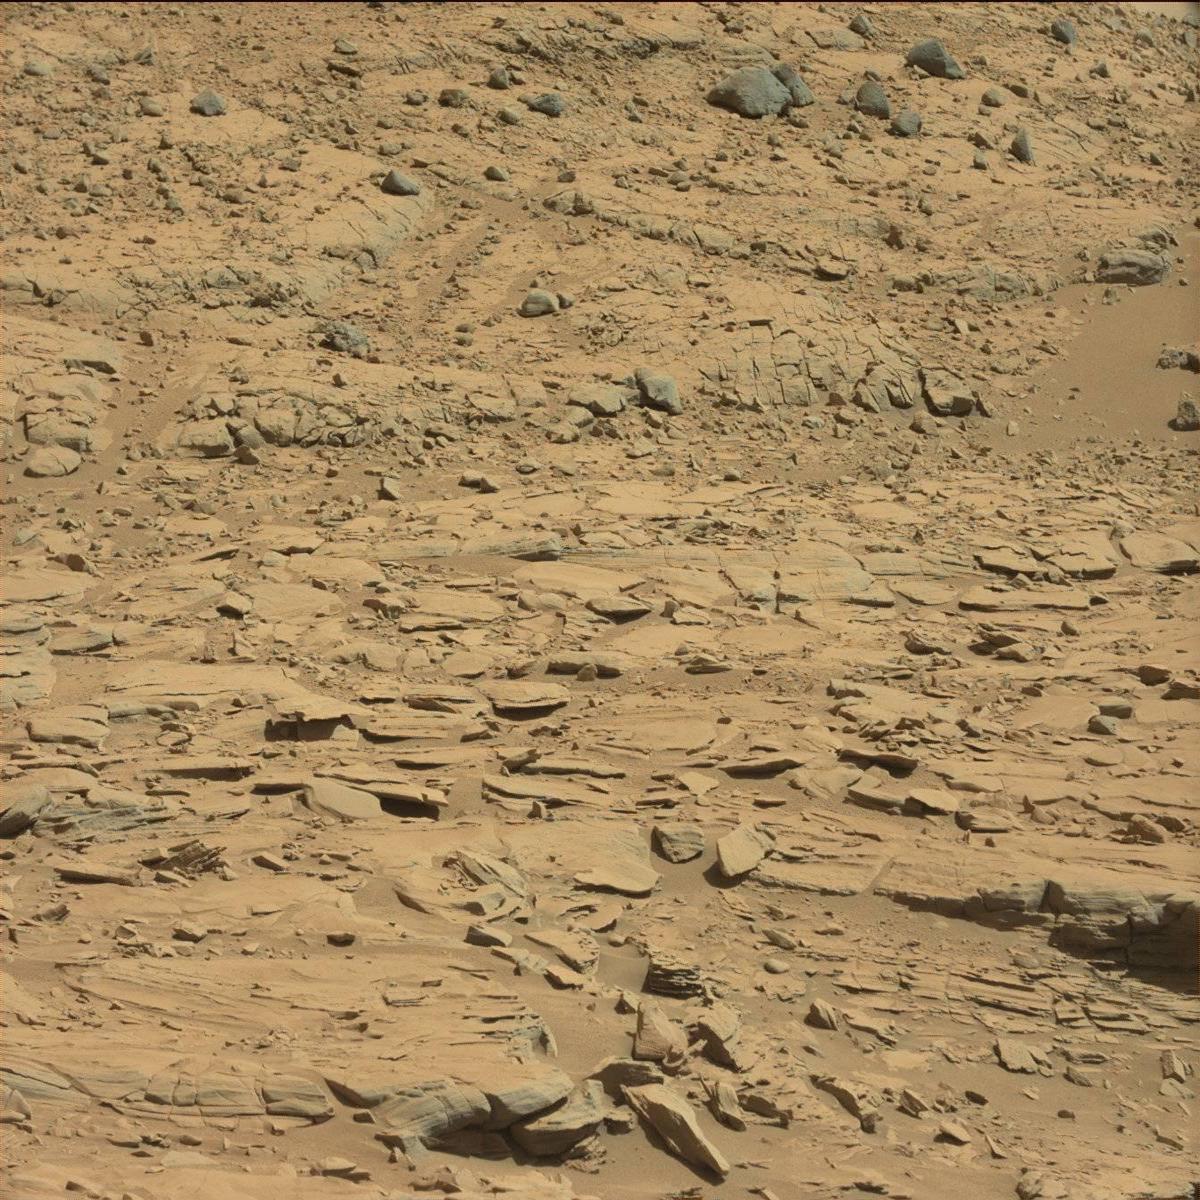
Terrain classes present: Bedrock, Sand / Soil